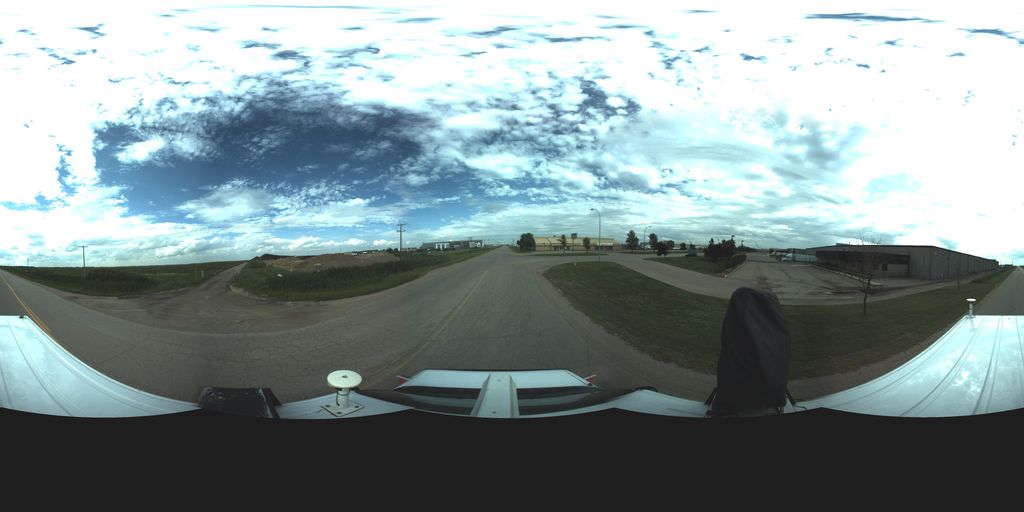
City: saskatoon